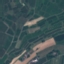
Label: PermanentCrop